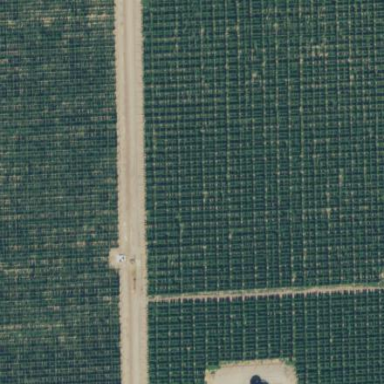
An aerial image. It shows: Orchard.